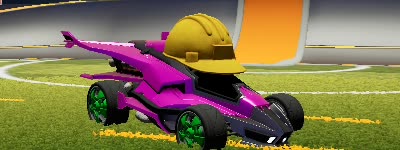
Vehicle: aftershock